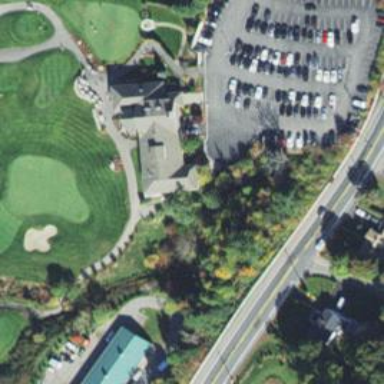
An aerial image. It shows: Path designated for golf carts.